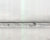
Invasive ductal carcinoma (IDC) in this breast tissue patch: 0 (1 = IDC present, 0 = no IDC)